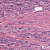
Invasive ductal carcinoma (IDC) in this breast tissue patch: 1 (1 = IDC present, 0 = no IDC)